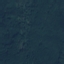
Land use / land cover class: Forest